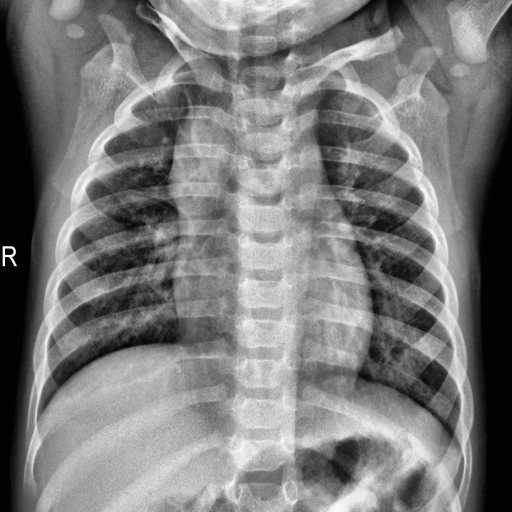
Finding: NORMAL